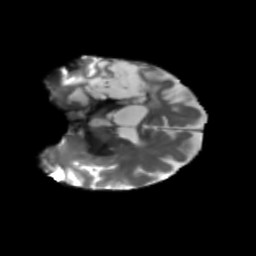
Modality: T2w
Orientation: coronal
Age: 66
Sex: female
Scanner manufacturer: siemens
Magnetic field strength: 3 T
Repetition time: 5.25 s
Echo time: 0.08 s